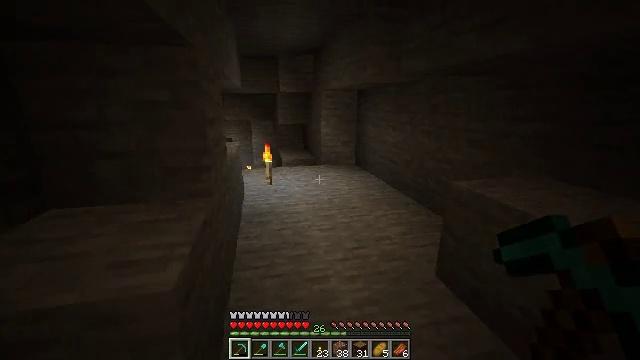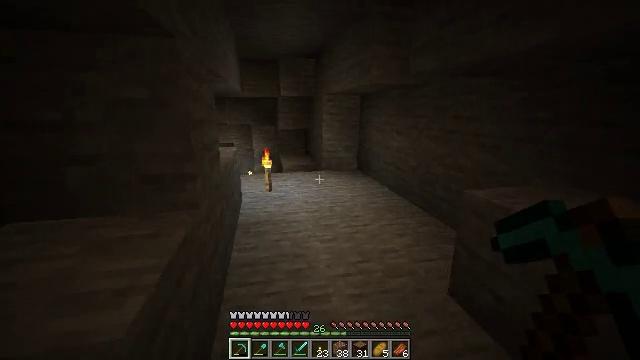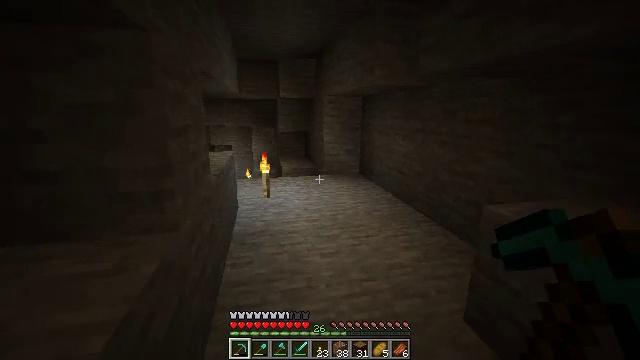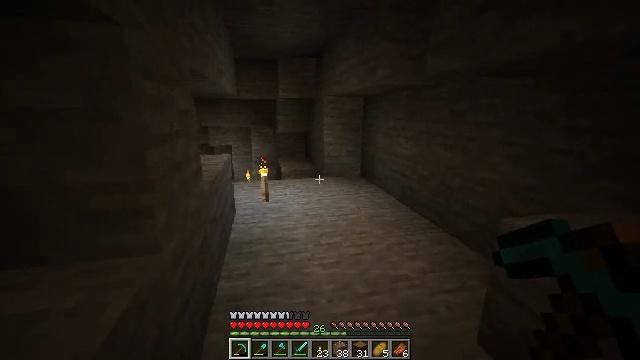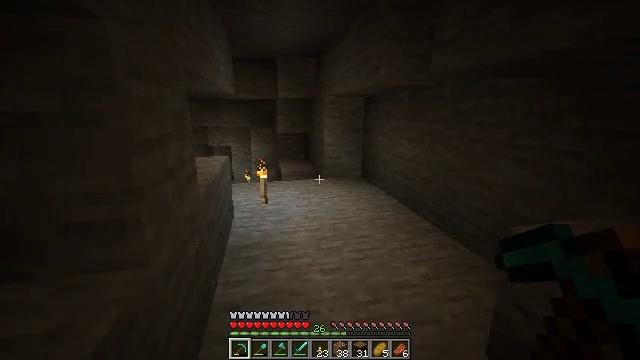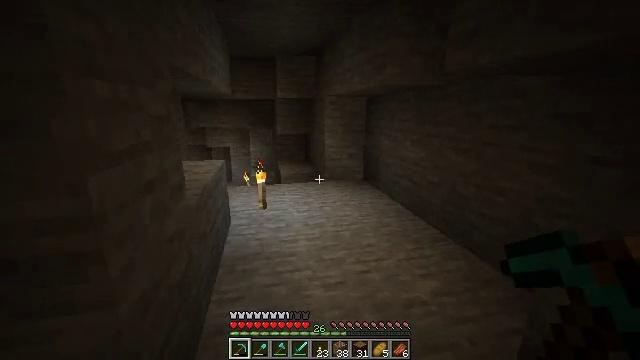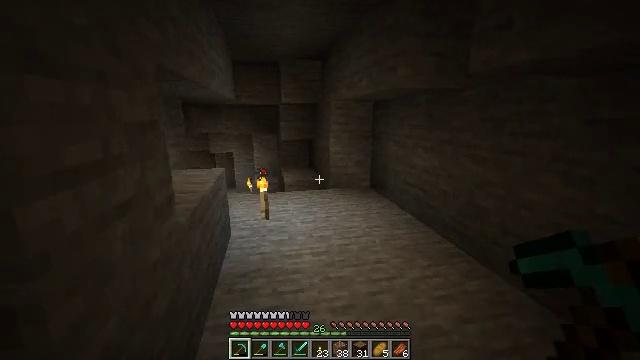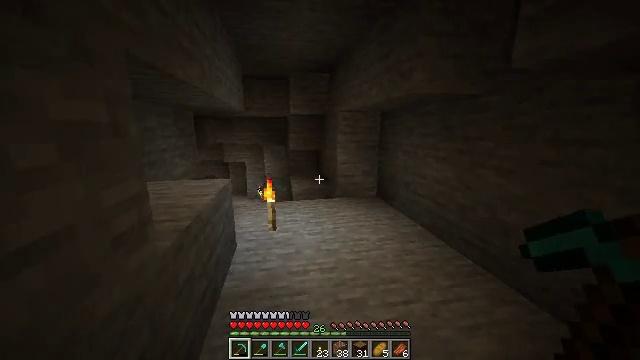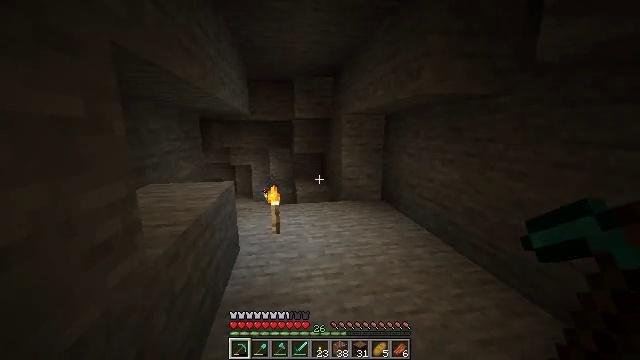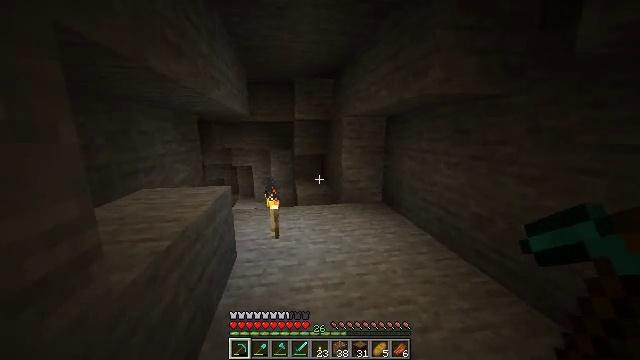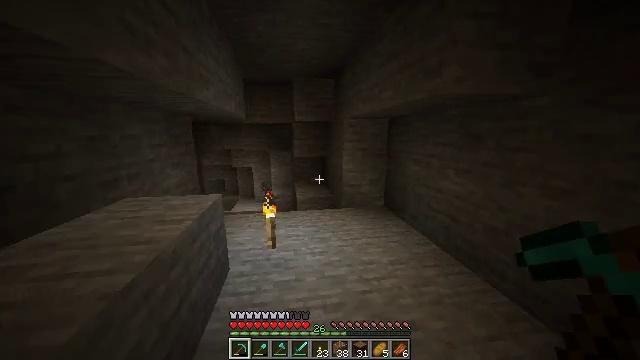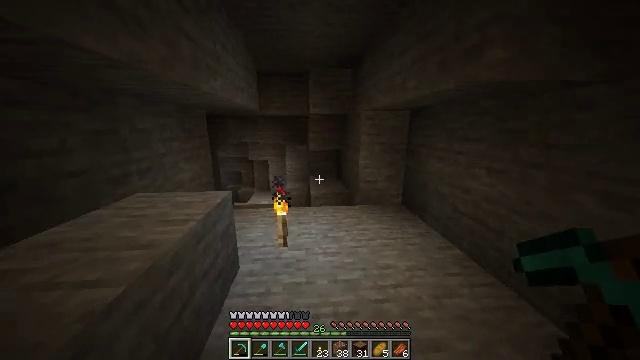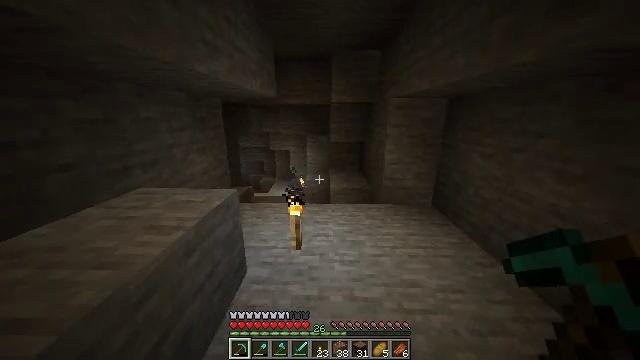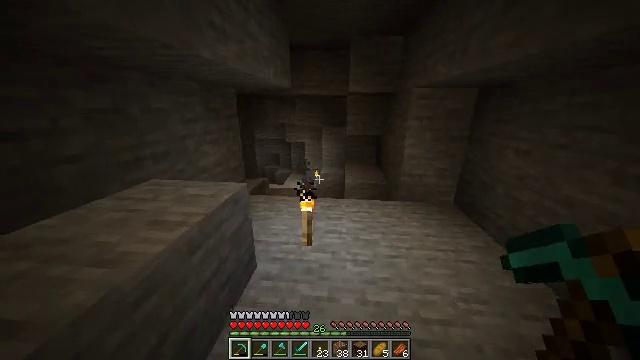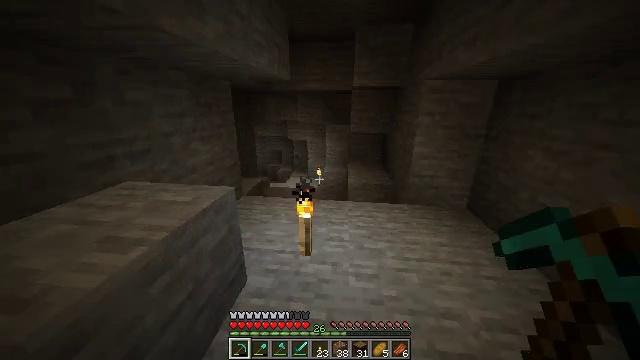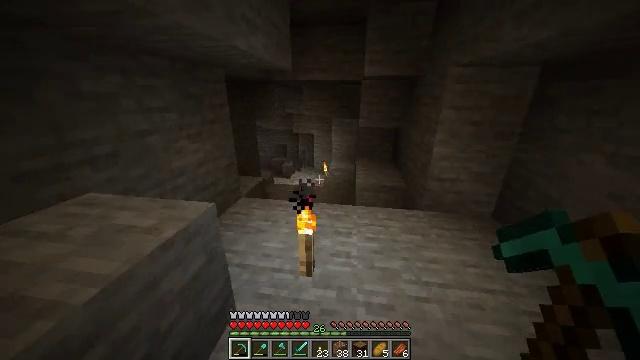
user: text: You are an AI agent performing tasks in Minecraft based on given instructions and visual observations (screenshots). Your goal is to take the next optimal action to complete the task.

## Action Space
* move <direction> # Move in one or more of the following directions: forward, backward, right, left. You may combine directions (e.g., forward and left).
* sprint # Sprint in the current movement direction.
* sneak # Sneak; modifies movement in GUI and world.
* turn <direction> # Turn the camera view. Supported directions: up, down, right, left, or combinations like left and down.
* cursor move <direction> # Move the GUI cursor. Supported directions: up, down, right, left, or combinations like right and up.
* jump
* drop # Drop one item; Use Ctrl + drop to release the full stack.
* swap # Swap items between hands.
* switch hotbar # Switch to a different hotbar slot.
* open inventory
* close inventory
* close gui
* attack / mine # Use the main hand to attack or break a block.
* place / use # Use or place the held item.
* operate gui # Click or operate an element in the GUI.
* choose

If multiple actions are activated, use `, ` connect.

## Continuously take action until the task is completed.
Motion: motion action
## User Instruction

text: Gather sugar cane for crafting.
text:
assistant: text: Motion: move forward, turn up
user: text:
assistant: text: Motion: move forward
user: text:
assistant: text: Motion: move forward
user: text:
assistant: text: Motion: move forward
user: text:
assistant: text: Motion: move forward
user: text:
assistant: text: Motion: move forward, sprint, turn up
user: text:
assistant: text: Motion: move forward, sprint, turn left and up
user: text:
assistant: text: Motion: move forward, sprint, turn left
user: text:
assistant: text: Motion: move forward, sprint
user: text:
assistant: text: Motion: move forward, sprint
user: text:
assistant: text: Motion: move forward, sprint, turn left and down
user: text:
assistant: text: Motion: move forward, sprint, turn left and down
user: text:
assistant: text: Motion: move forward, sprint, turn left and down
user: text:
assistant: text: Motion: move forward, sprint, turn left
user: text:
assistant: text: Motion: move forward, sprint, turn left and down
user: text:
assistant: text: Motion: move forward, sprint, turn left and down
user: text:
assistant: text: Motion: move forward, sprint, turn down
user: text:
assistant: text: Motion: move forward, sprint
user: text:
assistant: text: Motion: move forward, sprint
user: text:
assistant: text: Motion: move forward, sprint
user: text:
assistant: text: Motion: move forward, sprint
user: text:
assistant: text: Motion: move forward, sprint
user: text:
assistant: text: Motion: move forward, sprint
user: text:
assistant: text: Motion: move forward, sprint
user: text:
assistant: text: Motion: move forward, sprint
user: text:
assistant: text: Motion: move forward, sprint
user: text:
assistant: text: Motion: move forward, sprint
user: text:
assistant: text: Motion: move forward, sprint
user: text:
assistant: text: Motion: move forward, sprint
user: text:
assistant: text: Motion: move forward, sprint